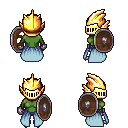
a pixel art fantasy rpg character, female body template, orc, green skin, overskirt, metal pants, dark blonde plain hairstyle, gold helm, metal gloves, metal boots, shield, four views (front, back, left, right), 2x2 character sprite sheet, small pixel art, hard edges, no anti-aliasing